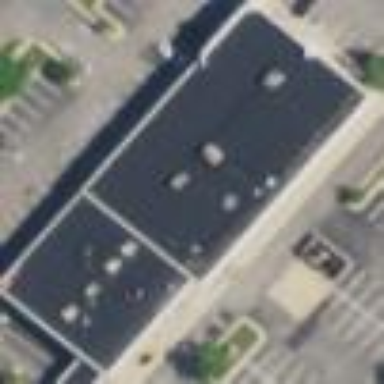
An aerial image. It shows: Pharmacy building.